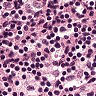
Metastatic tissue present: no